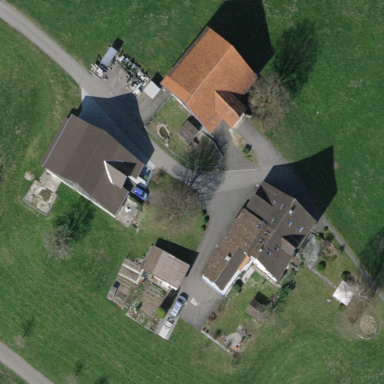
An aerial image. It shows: Farmyard area.